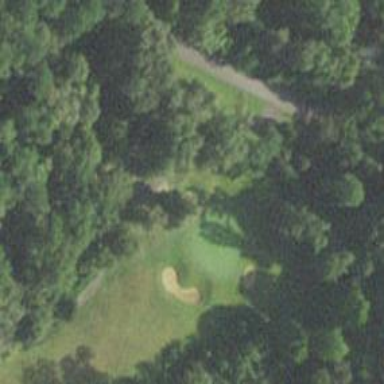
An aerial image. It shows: Golf hole.